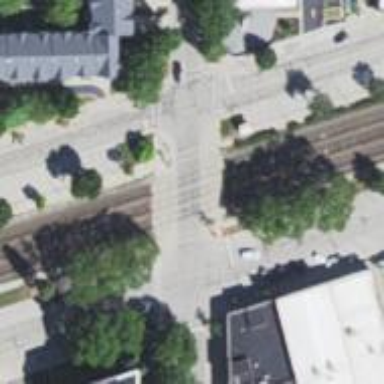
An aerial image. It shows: Crossing for the railway.